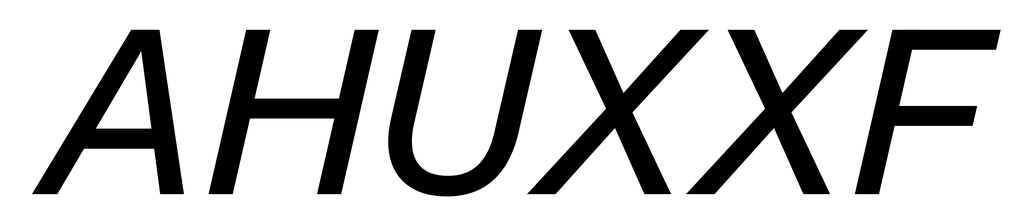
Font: InstrumentSans-Italic_Medium_Italic